Question:
I have a control bearing Id "" ,inside the ItemTemplate of which I have a whose Id is "", which is currently displaying a number. I also have a 'ticker above the repeater in format dd-MM-yyyy hh:mm:ss (27-05-2013 11:24:36), made up of ASP:Timer and ASP:UpdatePanel'.
What i need is that whenever my second part of the timer reaches 00, I would like to change the content of span from number to some image.
ASPX:
'''
<form id="form1" runat="server">
<asp:ScriptManager ID="scr" runat="server">
</asp:ScriptManager>
<asp:Timer ID="timer" runat="server" Interval="1000" OnTick="timer_Tick">
</asp:Timer>
<asp:UpdatePanel runat="server" ID="up1" UpdateMode="Always">
<ContentTemplate>
<asp:Label runat="server" ID="lblNum"></asp:Label>
</ContentTemplate>
<Triggers>
<asp:AsyncPostBackTrigger ControlID="timer" EventName="Tick" />
</Triggers>
</asp:UpdatePanel>
<asp:Repeater runat="server" ID="rpt1">
<ItemTemplate>
<table>
<tr>
<td>
<span id="abc" runat="server">
<%#Eval("Number") %></span>
</td>
</tr>
</table>
</ItemTemplate>
</asp:Repeater>
</form>
'''
CS:
'''
using System;
using System.Collections.Generic;
using System.Linq;
using System.Web;
using System.Web.UI;
using System.Web.UI.WebControls;
using System.Web.UI.HtmlControls;
using System.Threading;
namespace WebTest
{
public partial class Default : System.Web.UI.Page
{
protected void Page_Load(object sender, EventArgs e)
{
if (!IsPostBack)
BindList();
}
protected void timer_Tick(object sender, EventArgs e)
{
lblNum.Text = string.Format("{0:dd:MM:yyyy hh:mm:ss}",DateTime.Now);
if (DateTime.Now.Second == 30)
{
Thread t = new Thread(DisplayImages);
t.Start();
t.Suspend();
t.Join();
}
}
private void BindList()
{
var list = new List<Numbers>();
list.Add(new Numbers() { Number = 5 });
list.Add(new Numbers() { Number = 6 });
list.Add(new Numbers() { Number = 7 });
list.Add( new Numbers() { Number = 5 });
list.Add(new Numbers() { Number = 5 });
rpt1.DataSource = list;
rpt1.DataBind();
}
private void DisplayImages()
{
foreach (RepeaterItem item in rpt1.Items)
{
if (item.ItemType == ListItemType.Item || item.ItemType == ListItemType.AlternatingItem)
{
var checkBox = ((HtmlGenericControl)(item.FindControl("abc")));
checkBox.InnerHtml = "<img src='http://pra.aps.org/sites/pra.test.ridge.aps.org/themes/PRA/graphics/button_go.gif'/>";
}
}
}
}
public class Numbers
{
public int Number { get; set; }
}
}
'''
Earlier the code was executing on single thread. Now, I tried keeping the threads apart but no avail. I think reloading page each time is main issue. Is it possible that I can only refresh the timer part not the entire page.
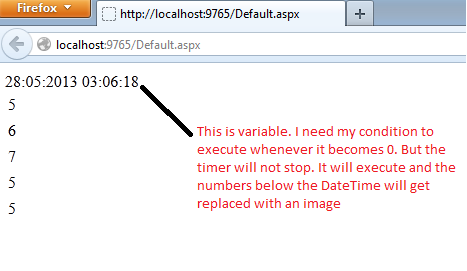
Answer: All you have to do is:
1. In the ASPX code, move the REPEATER into the UpdatePanel.ContentTemplate, juste below lblNum.
2. In the C# code, remove the line "t.Suspend();".
I hope this will help you.
ASPX:
'''
<form id="form1" runat="server">
<asp:ScriptManager ID="scr" runat="server">
</asp:ScriptManager>
<asp:Timer ID="timer" runat="server" Interval="1000" OnTick="timer_Tick">
</asp:Timer>
<asp:UpdatePanel runat="server" ID="up1" UpdateMode="Always">
<ContentTemplate>
<asp:Label runat="server" ID="lblNum"></asp:Label>
<asp:Repeater runat="server" ID="rpt1">
<ItemTemplate>
<table>
<tr>
<td>
<span id="abc" runat="server">
<%#Eval("Number") %>
</span>
</td>
</tr>
</table>
</ItemTemplate>
</asp:Repeater>
</ContentTemplate>
<Triggers>
<asp:AsyncPostBackTrigger ControlID="timer" EventName="Tick" />
</Triggers>
</asp:UpdatePanel>
'''
CS:
'''
protected void timer_Tick(object sender, EventArgs e)
{
lblNum.Text = string.Format("{0:dd:MM:yyyy hh:mm:ss}", DateTime.Now);
if (DateTime.Now.Second == 30)
{
Thread t = new Thread(DisplayImages);
t.Start();
//t.Suspend();
t.Join();
}
}
'''